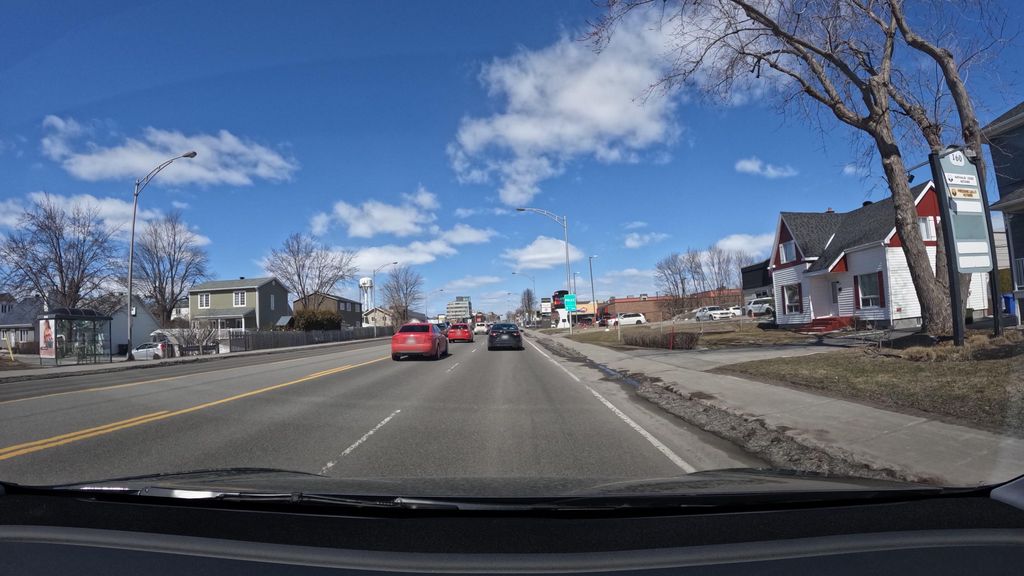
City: montreal